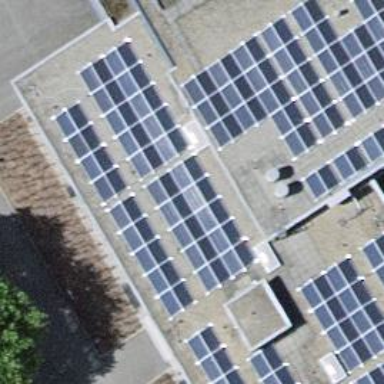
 consisting of solar photovoltaic panels."